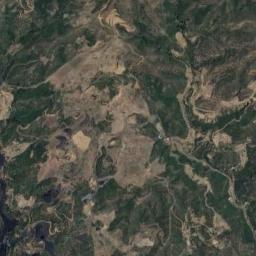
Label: mountain